Question: I'm starting to use Maya to do some bone animations of a 2D character, which is composed of several different parts (legs, body, head, weapon, etc.). I have each part in a separate .PNG image file. Right now I have a polygon for each part, with its own material and texture:

I was wondering if there's a way to automatically combine the textures into an atlas, make all the polygons use the same material with the atlas, and correct their UV maps so they still point to the right part of the atlas. Right now, I can do it manually in reverse: I can make the atlas outside Maya with other tools, then use the atlas on a material and manually correct the UV maps of each polygon. But it's a very long process and if I need to change a texture, I have to do it all over again. So I was wondering if there's a way to automate it.
The reason why I'm trying to do this is to save draw calls in Unity. From what I understand, Unity can batch objects as long as they share the same material. So instead of having a draw call for each polygon in the character, I'd like to have a single draw call for the whole character. I'm pretty new to Maya, so any help would be greatly appreciated!
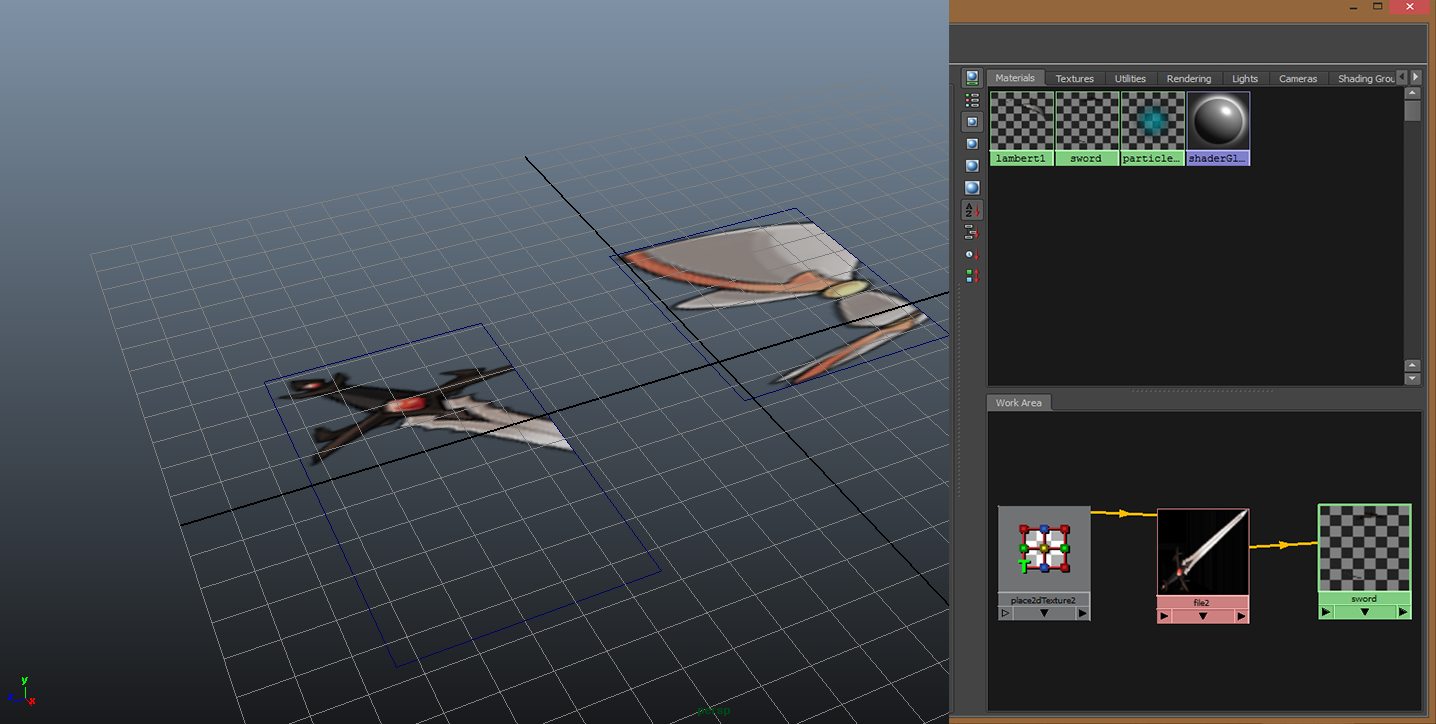
Answer: If you want to do the atlassing in Maya, you can do it by duplicating your mesh and using the Transfer Maps tool to bake all of the different meshes onto the duplicate as a single model. The steps would be:
1) Duplicate the mesh
2) Use UV layout to make sure that the duplicated mesh has no overlapping UVs (or only has them where appropriate, like mirrored pieces.
3) Use the tool to project the original mesh onto the new one, using the "Use topology" option to ensure that the projection is clean.
The end result should be that the new model has the same geometry and appearance as the original, but with all of it's textures combined onto a single sheet attached to a single material.
The limitation of this method is that some kinds of mesh (particularly meshes that self-intersect) may not project properly, leaving you to manually touch up the atlassed texture. As with any atlassing solution you will probably see some softening in the textures, since the atlas texture is not a pixel for pixel copy but rather a a projection, and thus a resampling.
You may find it more flexible to reprocess the character in Unity with a script or assetPostprocessor. Unity has a native texture atlassing function, documented <URL>. FWIW Unity's native atlassing works only in rectangles, so it's not as memory efficient as something you could do for yourself.